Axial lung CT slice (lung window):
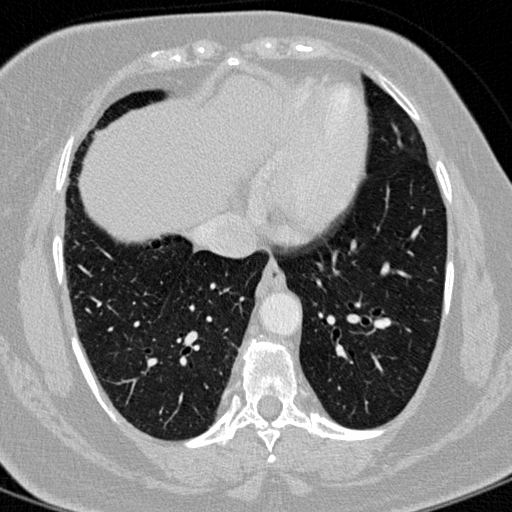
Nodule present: no